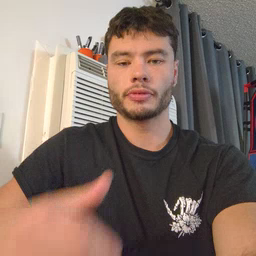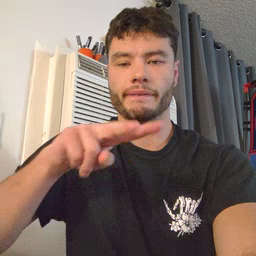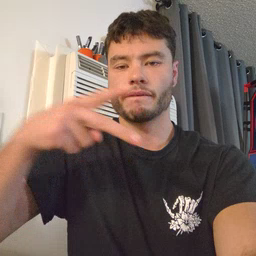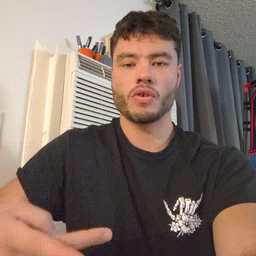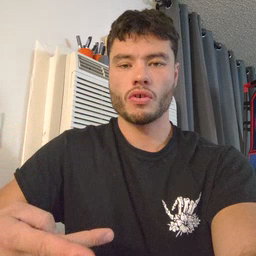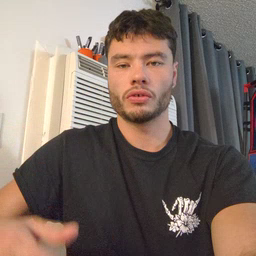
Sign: fall